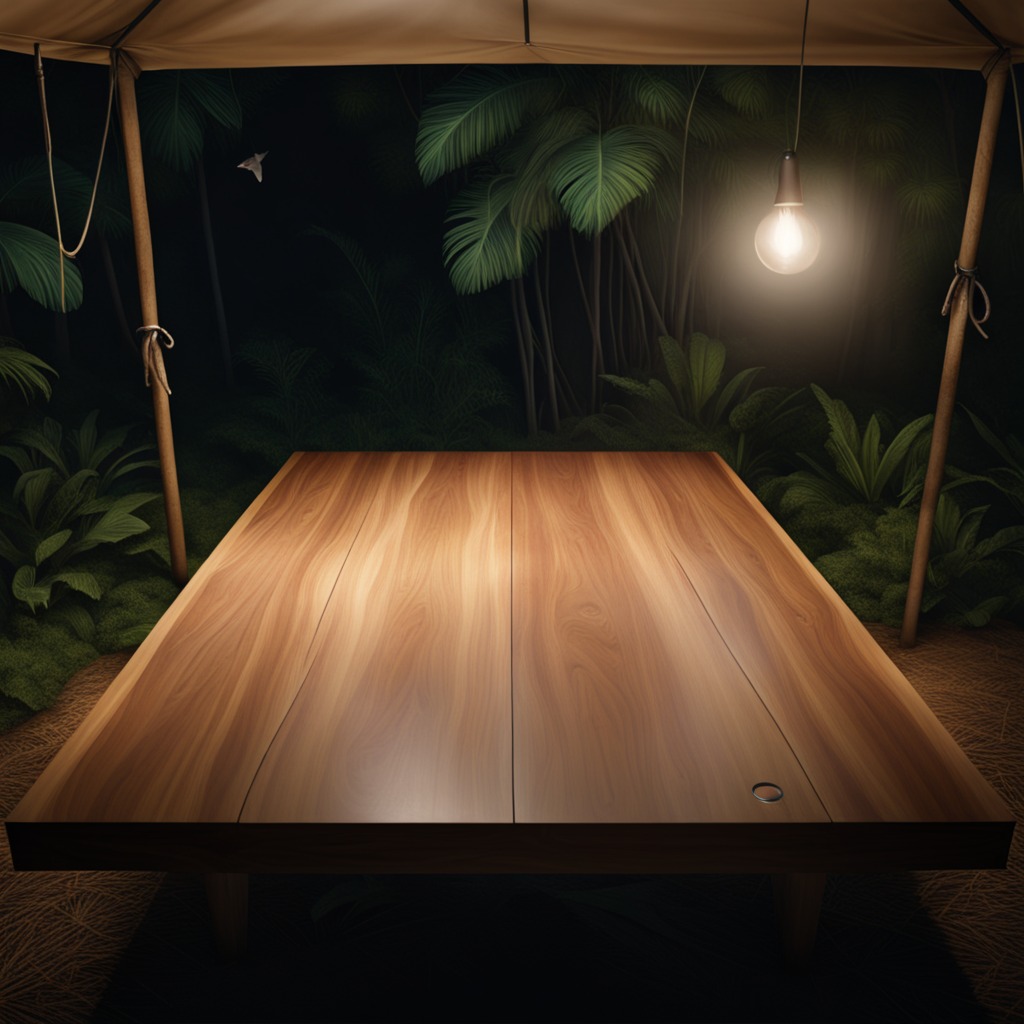
A rubber O-ring is lying on the wooden table inside a jungle field workshop tent at night.